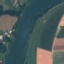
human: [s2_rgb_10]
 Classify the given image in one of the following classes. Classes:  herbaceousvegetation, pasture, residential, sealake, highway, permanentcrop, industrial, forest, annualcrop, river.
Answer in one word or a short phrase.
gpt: River